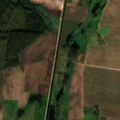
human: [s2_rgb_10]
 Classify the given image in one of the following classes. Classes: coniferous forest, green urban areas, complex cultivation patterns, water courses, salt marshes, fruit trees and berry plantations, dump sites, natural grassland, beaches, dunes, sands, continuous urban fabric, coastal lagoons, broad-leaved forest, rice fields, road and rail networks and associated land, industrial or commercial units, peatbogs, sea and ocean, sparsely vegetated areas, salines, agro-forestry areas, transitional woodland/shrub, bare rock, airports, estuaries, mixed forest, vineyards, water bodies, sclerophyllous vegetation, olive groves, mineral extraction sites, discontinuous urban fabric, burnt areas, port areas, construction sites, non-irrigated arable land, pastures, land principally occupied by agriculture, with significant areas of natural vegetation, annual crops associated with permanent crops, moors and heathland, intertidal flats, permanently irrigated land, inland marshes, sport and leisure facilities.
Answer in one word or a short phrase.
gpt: non-irrigated arable land, pastures, broad-leaved forest